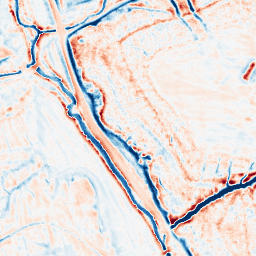
Category: edge_preserving
Decomposition family: bilateral
Decomposition parameters: d: 15
sigma_color: 100
sigma_space: 25
Upsampling method: cubic_catmull_rom
Upsampling parameters: scale: 8
Upsampling scale: 8